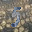
Label: 5